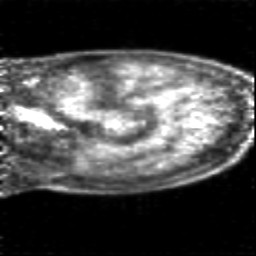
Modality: PET
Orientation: sagittal
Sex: female
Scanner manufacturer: siemens